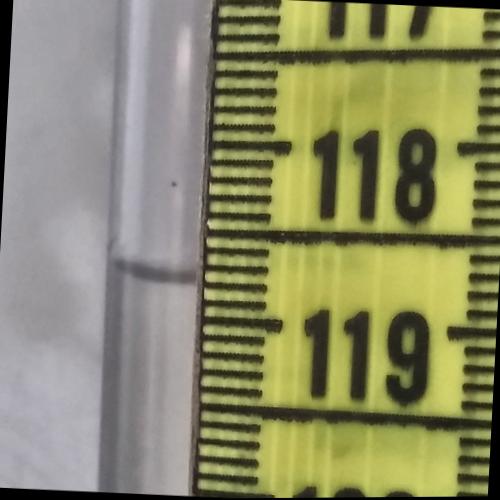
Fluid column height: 118.8 cm